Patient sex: F
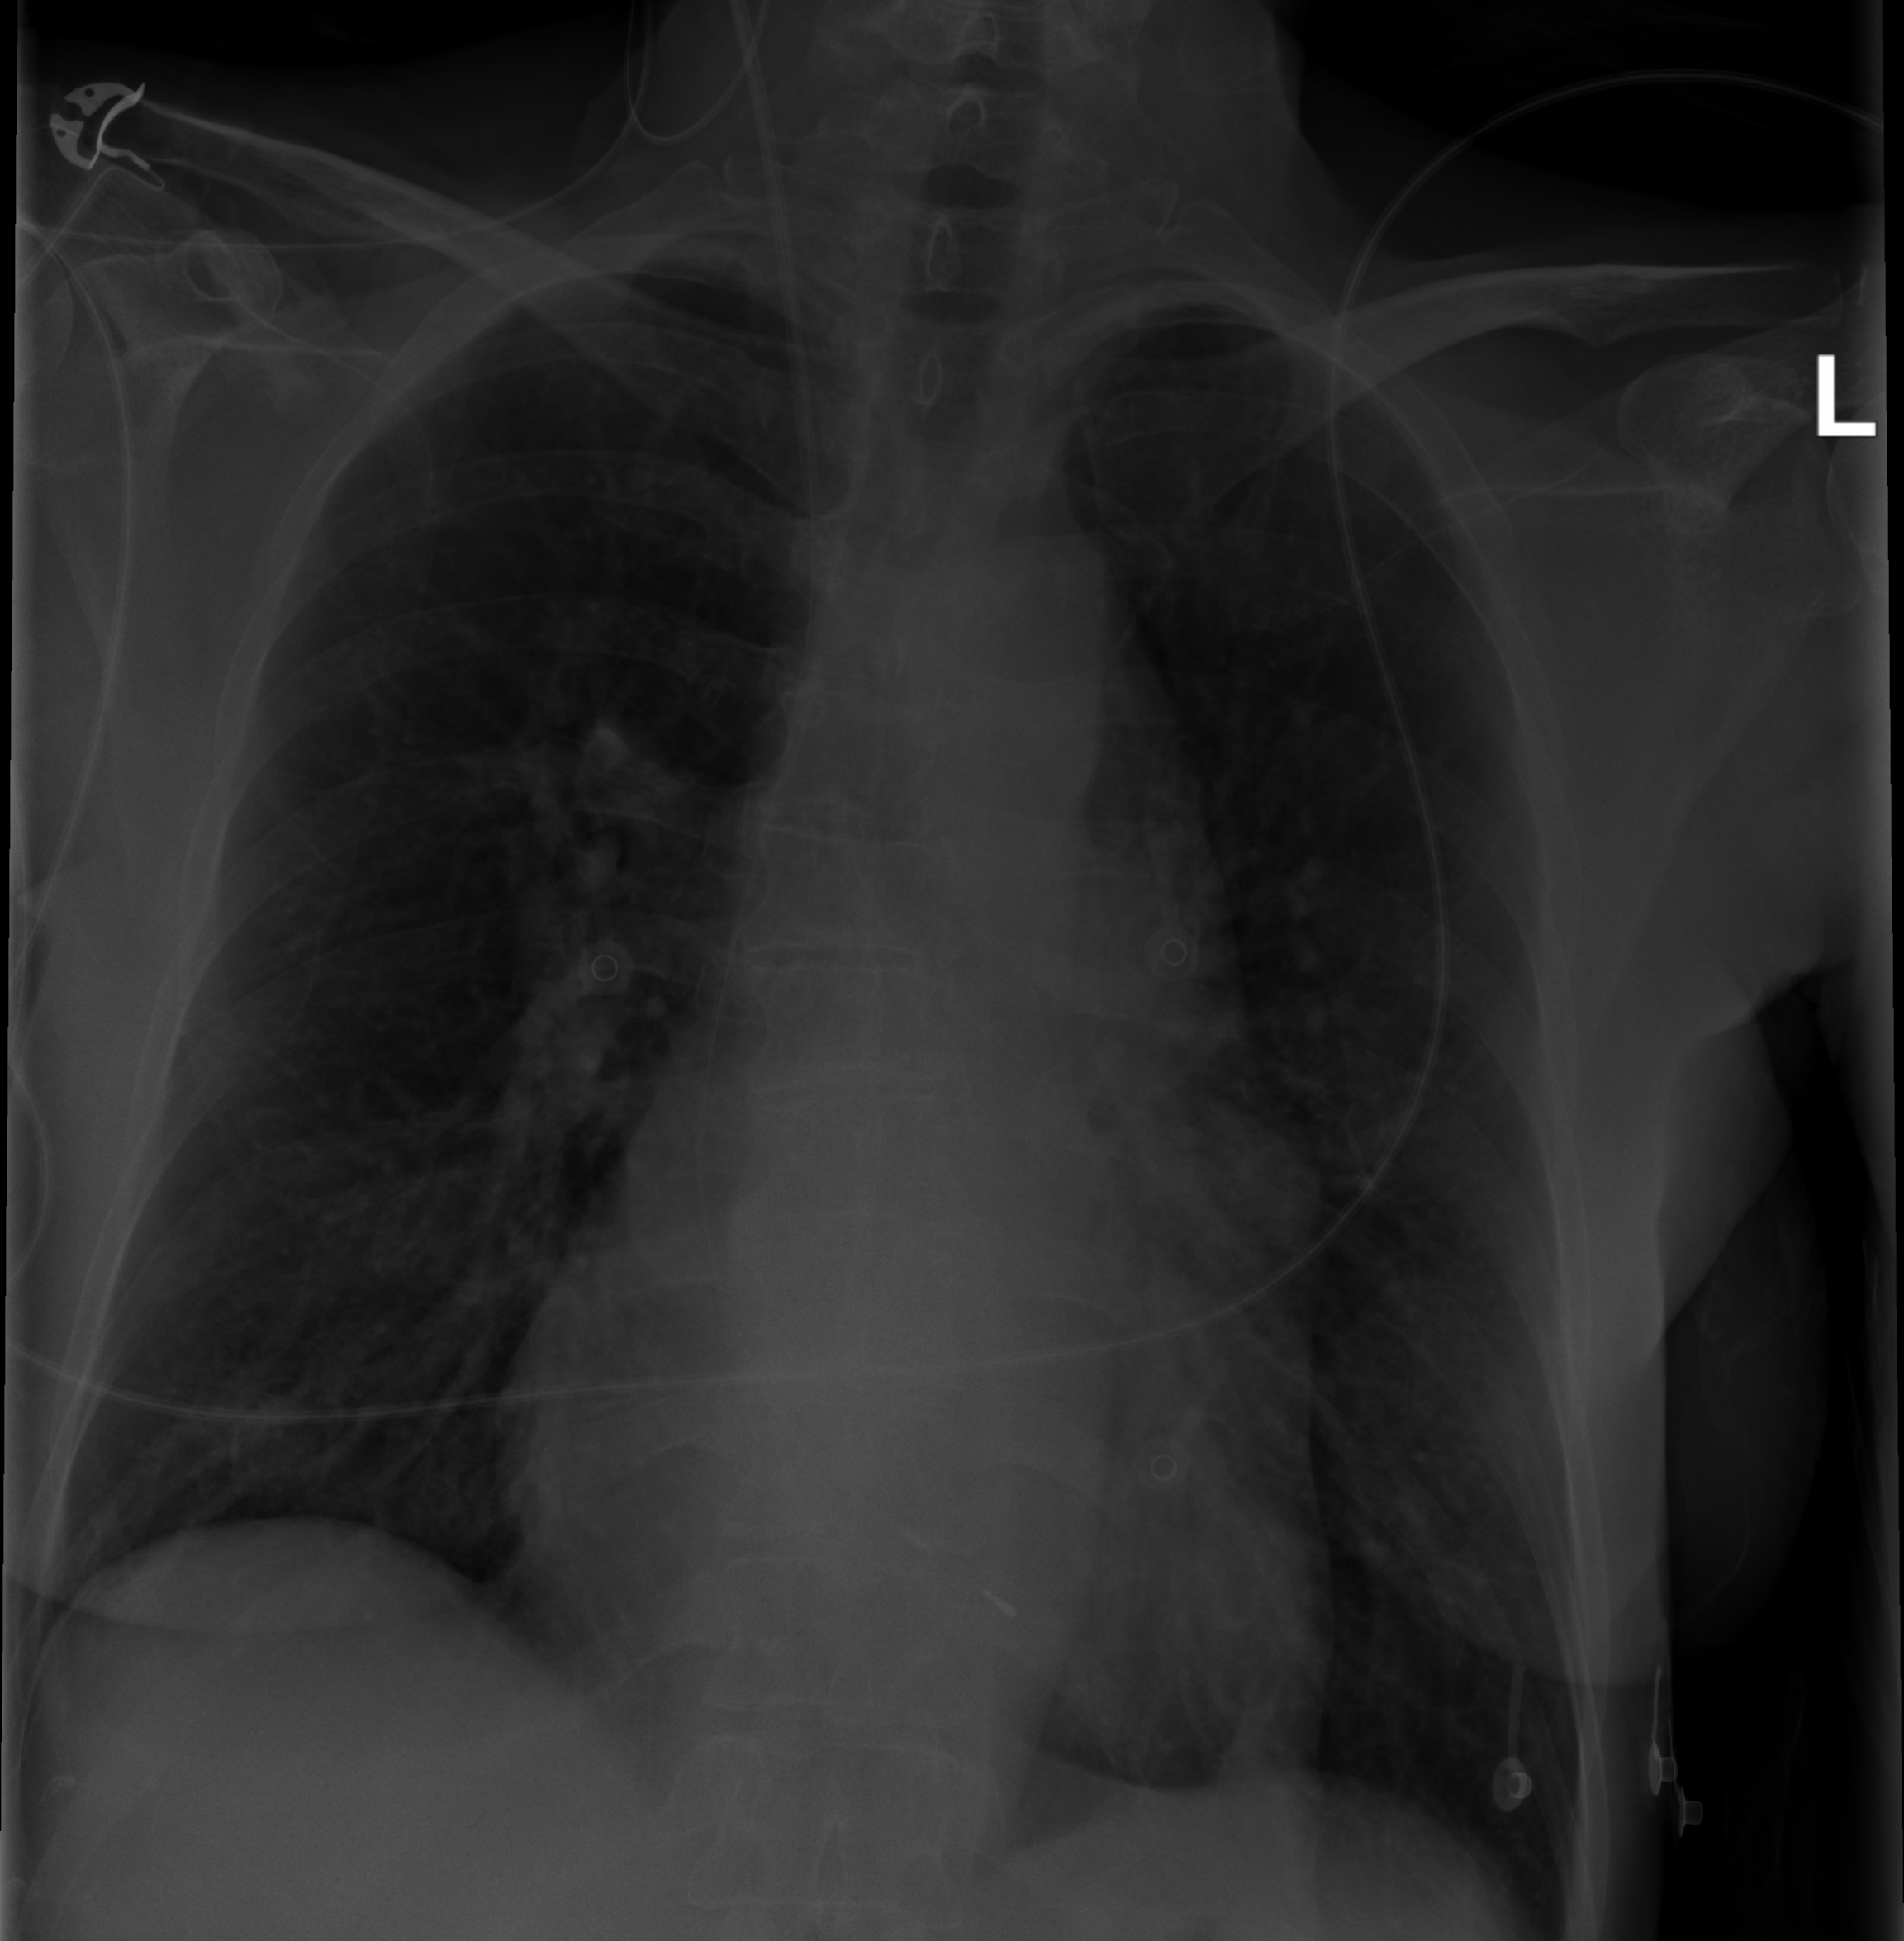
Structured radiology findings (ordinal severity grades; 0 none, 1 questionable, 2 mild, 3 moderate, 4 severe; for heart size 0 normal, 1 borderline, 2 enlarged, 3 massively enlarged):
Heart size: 2
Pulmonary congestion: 0
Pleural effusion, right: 0
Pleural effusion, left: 0
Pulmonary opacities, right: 0
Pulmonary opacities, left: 0
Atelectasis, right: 2
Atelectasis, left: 0